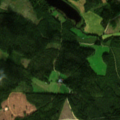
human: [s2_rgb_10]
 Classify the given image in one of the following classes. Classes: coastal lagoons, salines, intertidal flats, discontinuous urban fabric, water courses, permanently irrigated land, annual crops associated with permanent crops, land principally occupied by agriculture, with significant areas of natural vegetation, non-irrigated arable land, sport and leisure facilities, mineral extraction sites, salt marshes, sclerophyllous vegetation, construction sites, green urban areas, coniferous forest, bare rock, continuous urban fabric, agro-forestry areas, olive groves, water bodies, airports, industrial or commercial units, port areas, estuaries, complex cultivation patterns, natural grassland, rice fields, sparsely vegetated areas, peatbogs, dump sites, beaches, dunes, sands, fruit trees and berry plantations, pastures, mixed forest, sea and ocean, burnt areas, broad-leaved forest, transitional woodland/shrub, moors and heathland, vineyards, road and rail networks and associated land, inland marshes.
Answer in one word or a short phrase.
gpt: land principally occupied by agriculture, with significant areas of natural vegetation, coniferous forest, mixed forest